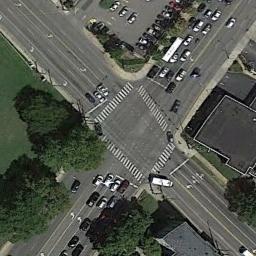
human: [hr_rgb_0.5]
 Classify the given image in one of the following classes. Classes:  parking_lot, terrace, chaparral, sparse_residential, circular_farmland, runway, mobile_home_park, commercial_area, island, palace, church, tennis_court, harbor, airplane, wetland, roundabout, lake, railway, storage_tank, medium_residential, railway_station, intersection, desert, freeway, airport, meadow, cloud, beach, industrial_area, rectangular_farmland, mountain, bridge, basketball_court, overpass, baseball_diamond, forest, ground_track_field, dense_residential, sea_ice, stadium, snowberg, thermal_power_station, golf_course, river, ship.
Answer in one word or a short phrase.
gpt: intersection